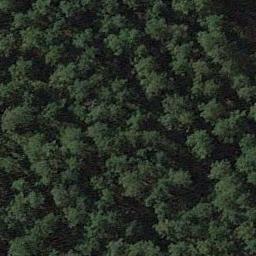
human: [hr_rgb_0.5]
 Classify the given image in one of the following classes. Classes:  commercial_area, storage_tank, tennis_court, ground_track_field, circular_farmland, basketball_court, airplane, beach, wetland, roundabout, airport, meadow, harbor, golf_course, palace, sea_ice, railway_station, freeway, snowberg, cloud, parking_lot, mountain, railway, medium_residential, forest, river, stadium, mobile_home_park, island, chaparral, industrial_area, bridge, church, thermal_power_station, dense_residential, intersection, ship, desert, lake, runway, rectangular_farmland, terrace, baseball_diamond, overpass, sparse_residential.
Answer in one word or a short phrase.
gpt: forest